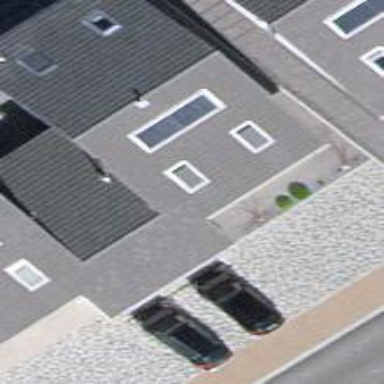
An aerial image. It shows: Street side parking area.